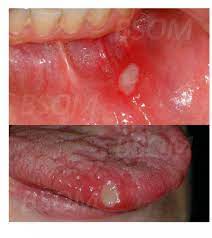
Condition: Mouth Ulcer